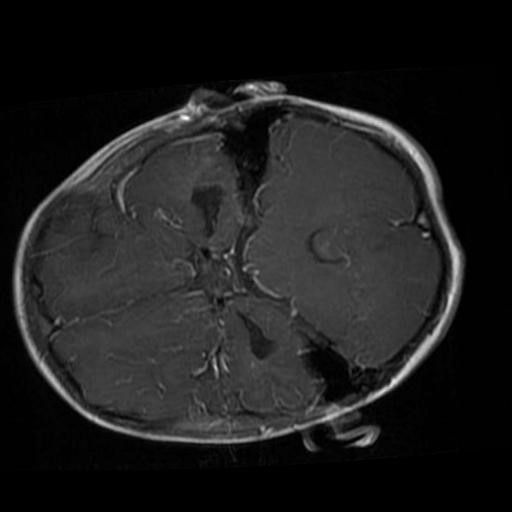
Label: brain_glioma